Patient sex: F
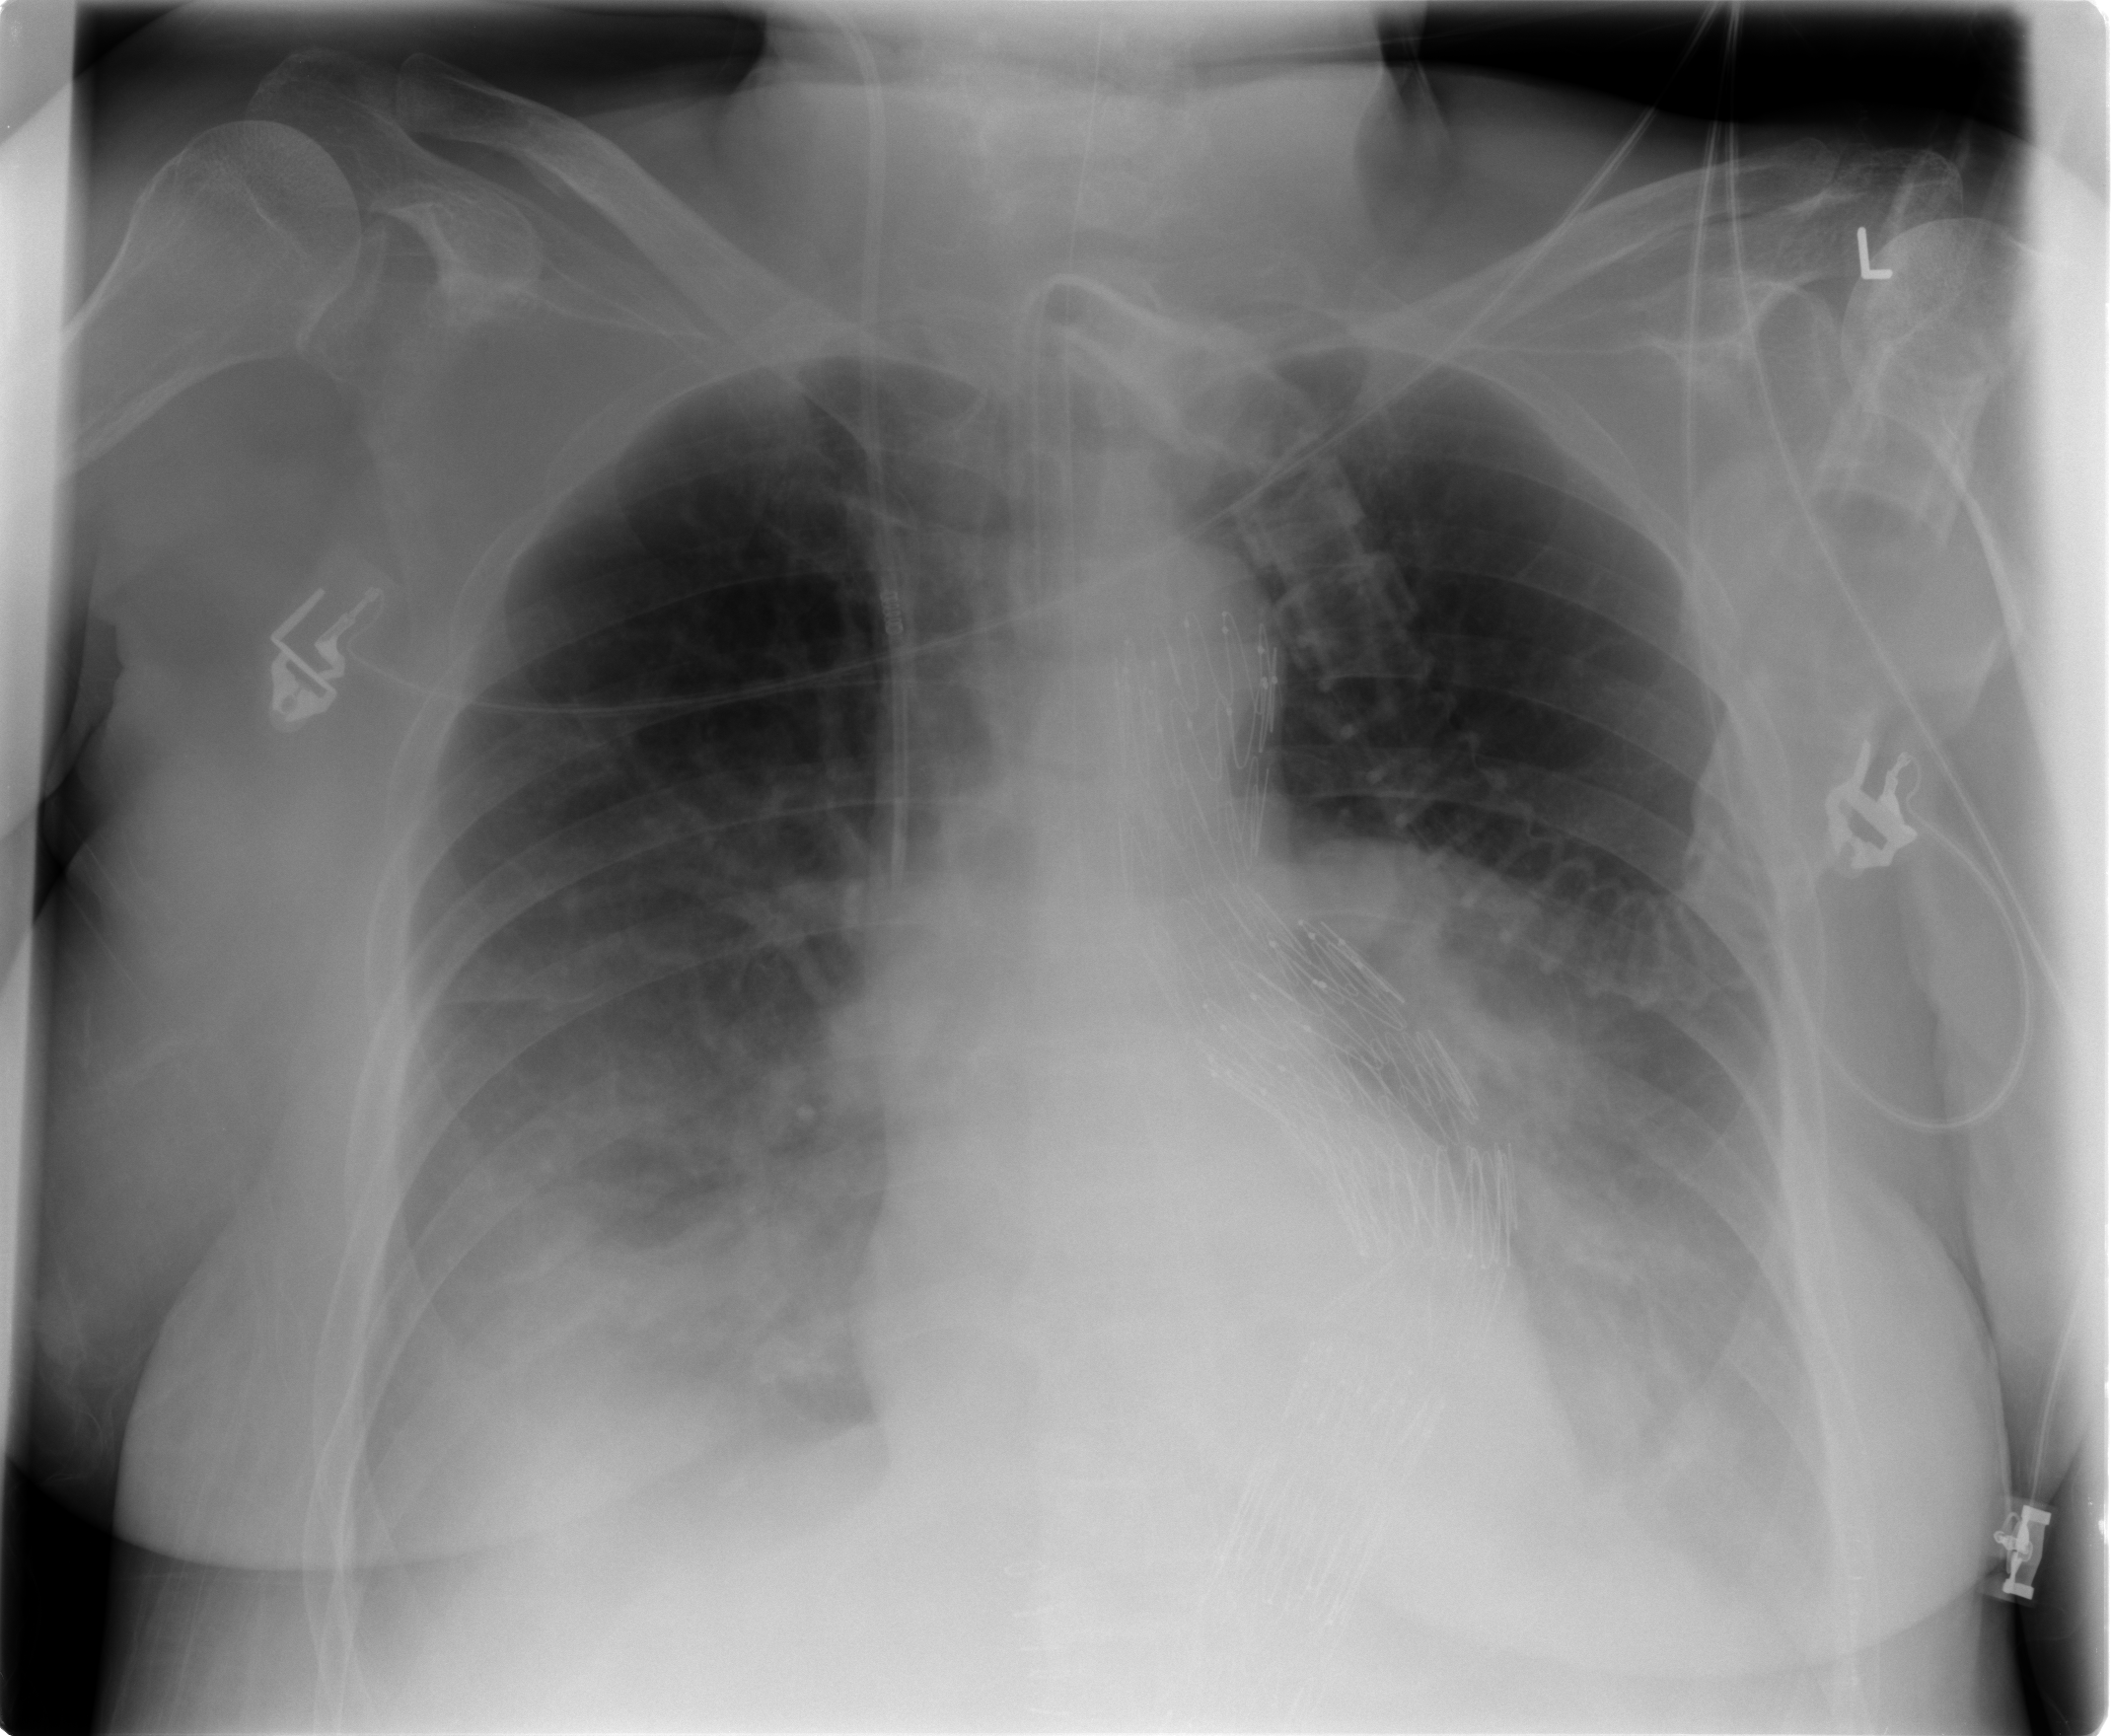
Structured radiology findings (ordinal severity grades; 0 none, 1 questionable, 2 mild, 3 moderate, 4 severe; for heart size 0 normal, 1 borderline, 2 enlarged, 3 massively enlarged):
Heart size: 0
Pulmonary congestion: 1
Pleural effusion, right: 3
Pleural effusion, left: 3
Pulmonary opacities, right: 0
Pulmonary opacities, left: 0
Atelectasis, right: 3
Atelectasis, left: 3